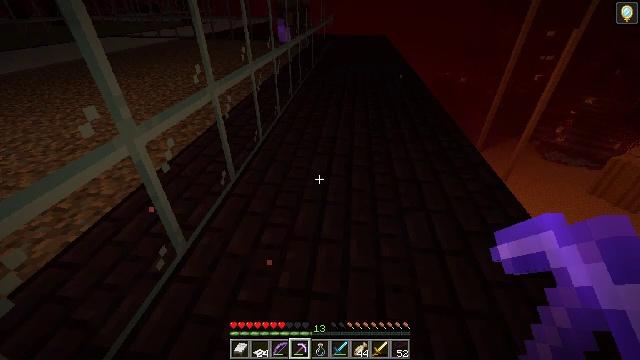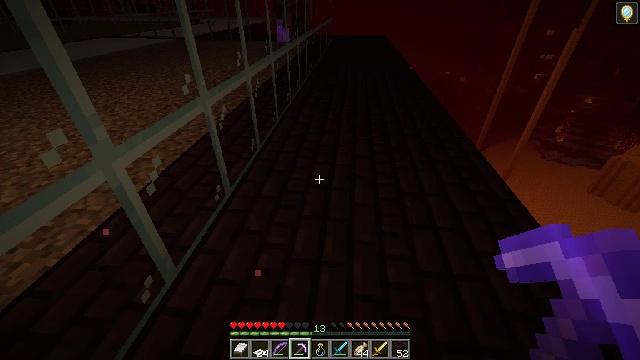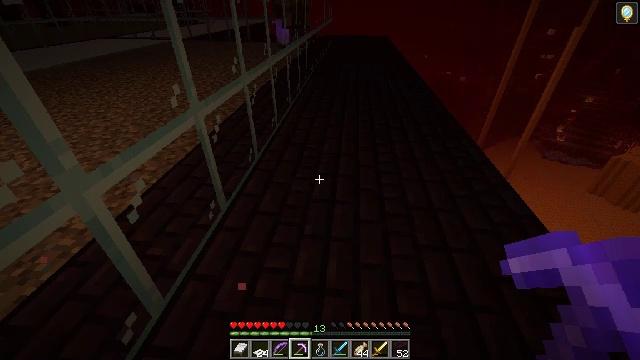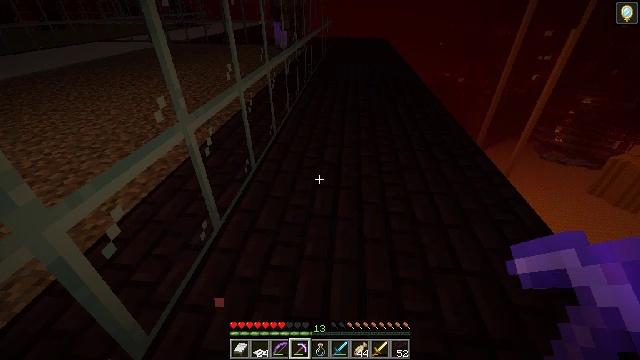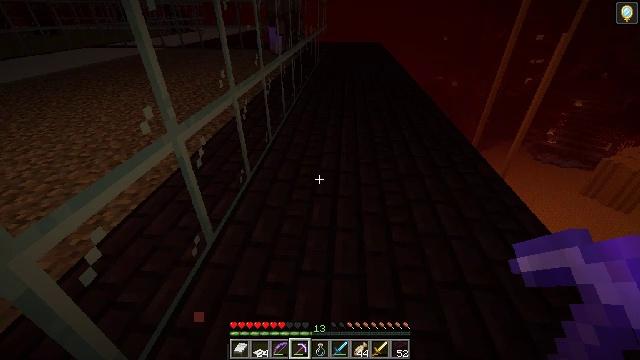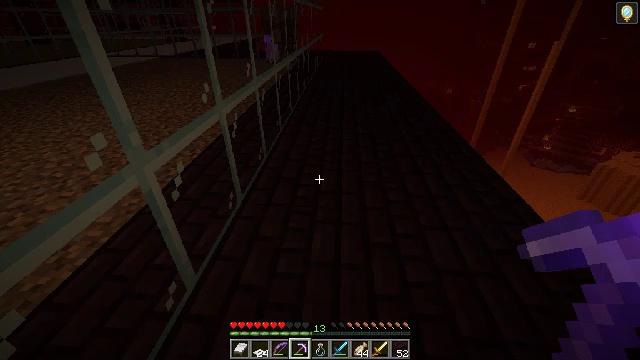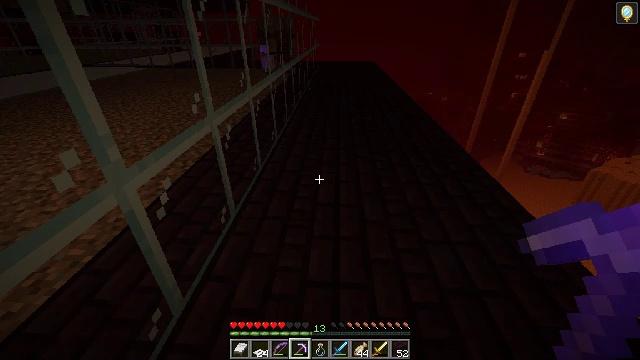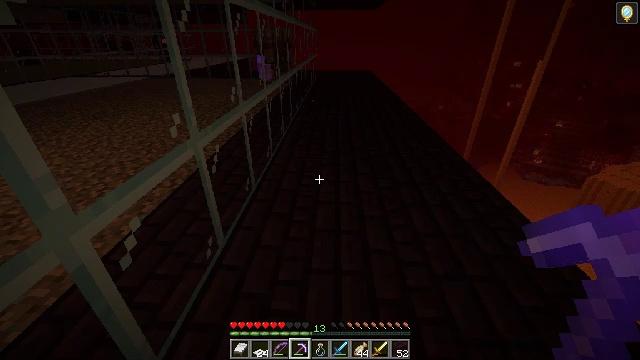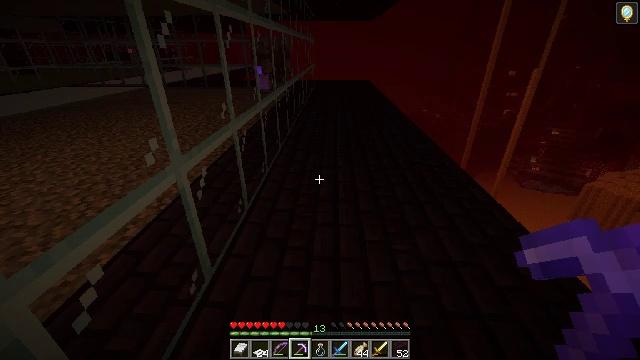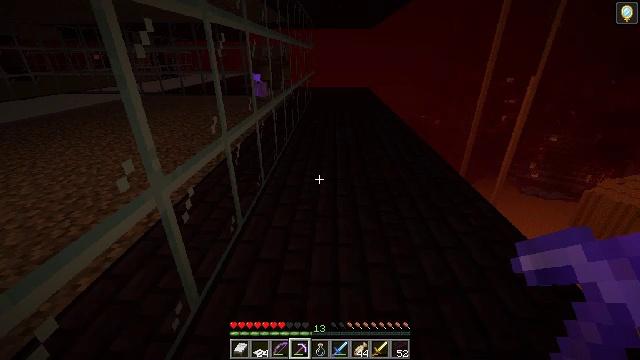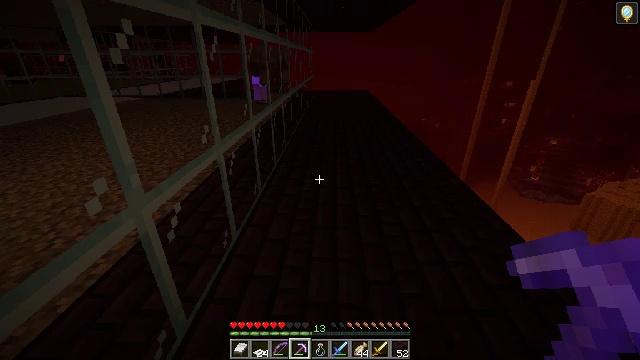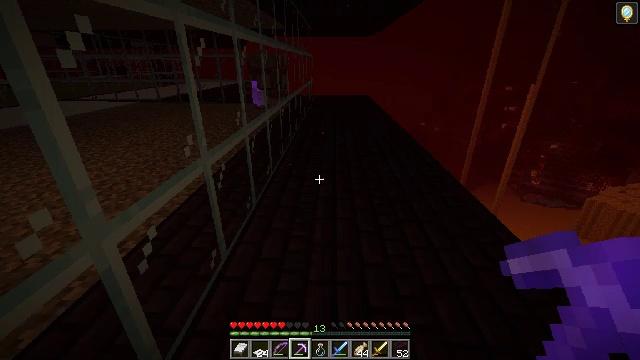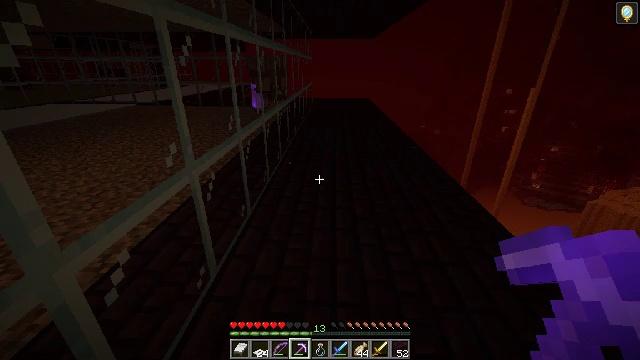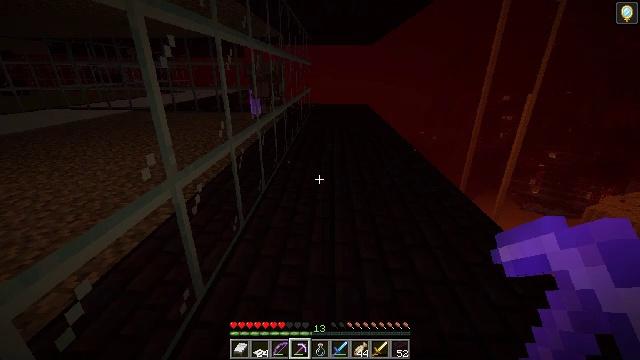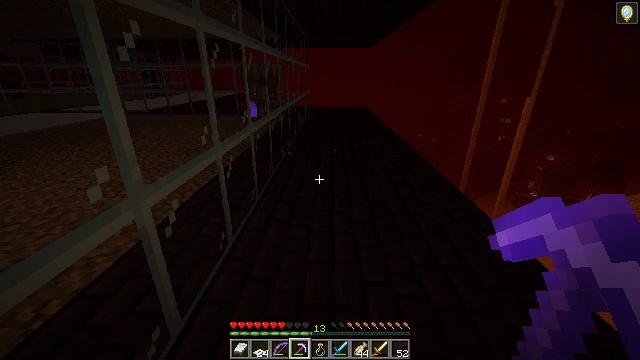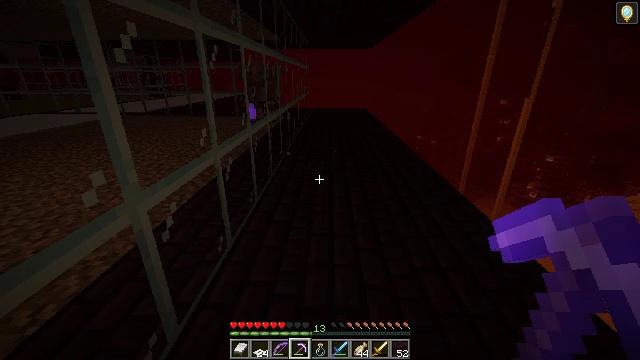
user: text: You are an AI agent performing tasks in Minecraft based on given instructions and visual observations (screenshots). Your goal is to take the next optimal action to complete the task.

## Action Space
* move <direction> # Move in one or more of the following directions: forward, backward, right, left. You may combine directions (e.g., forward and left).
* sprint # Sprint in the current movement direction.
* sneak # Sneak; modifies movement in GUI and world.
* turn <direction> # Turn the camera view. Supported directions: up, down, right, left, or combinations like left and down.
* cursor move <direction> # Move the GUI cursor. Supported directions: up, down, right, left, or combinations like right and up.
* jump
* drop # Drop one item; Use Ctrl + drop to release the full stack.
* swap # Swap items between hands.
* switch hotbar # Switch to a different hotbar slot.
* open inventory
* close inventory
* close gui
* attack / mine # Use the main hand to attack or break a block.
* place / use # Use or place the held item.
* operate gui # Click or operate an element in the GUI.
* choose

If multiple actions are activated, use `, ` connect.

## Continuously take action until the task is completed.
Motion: motion action
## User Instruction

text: Collect the white carpet by hitting it.
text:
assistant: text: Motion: move forward
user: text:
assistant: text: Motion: move forward
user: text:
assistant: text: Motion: move forward
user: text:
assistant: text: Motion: move forward
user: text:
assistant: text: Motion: move forward, turn up
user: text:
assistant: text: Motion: move forward, turn up
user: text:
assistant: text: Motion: move forward, turn up
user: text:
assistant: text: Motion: move forward, turn up
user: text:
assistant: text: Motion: move forward, turn up
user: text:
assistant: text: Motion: move forward
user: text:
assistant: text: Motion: move forward
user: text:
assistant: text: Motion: move forward
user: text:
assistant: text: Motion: move forward, turn up
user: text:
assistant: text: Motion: move forward
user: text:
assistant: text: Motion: move forward
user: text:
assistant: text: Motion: move forward
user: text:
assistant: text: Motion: move forward
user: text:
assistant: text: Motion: move forward
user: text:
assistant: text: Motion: move forward
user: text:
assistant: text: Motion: move forward and move right
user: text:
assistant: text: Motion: move forward and move right
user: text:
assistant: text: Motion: move forward and move right
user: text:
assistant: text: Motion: move forward
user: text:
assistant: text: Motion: move forward
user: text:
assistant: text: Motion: move forward
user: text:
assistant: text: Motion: move forward
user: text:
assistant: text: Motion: move forward
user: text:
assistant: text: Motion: move forward
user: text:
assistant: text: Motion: move forward
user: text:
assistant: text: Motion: move forward